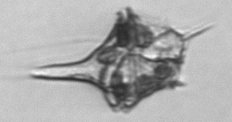
Label: Amylax